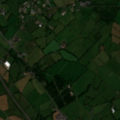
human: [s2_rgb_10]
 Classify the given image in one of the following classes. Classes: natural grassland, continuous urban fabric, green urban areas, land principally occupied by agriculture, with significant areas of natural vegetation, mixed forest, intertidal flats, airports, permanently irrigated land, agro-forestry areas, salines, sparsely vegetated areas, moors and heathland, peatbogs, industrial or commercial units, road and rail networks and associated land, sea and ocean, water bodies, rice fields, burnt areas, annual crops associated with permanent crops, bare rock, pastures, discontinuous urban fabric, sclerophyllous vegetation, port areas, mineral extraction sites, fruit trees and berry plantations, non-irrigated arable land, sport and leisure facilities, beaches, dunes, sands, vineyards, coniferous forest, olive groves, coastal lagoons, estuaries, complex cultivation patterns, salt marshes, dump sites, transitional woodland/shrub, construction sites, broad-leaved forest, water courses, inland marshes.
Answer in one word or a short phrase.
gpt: pastures, land principally occupied by agriculture, with significant areas of natural vegetation